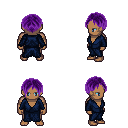
a pixel art fantasy rpg character, male body template, human, dark skin, blue robe, red pants, purple parted hairstyle, four views (front, back, left, right), 2x2 character sprite sheet, small pixel art, hard edges, no anti-aliasing